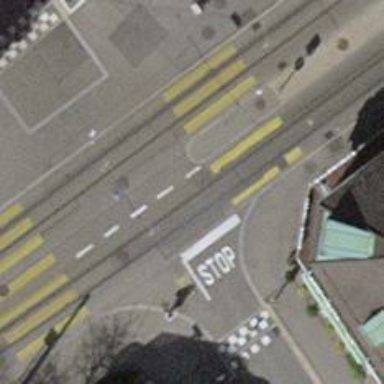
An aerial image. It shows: Kerb barrier.